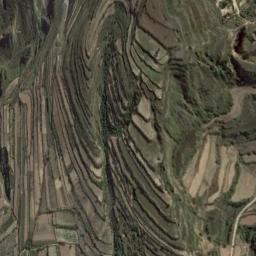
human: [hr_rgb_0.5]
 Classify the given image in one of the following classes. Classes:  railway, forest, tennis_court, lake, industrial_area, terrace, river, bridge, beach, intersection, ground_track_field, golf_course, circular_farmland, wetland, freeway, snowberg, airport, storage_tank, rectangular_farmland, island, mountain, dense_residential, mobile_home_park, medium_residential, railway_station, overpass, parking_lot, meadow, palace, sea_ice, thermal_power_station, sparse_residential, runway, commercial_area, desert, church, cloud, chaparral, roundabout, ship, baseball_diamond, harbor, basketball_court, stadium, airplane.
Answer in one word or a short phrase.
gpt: terrace